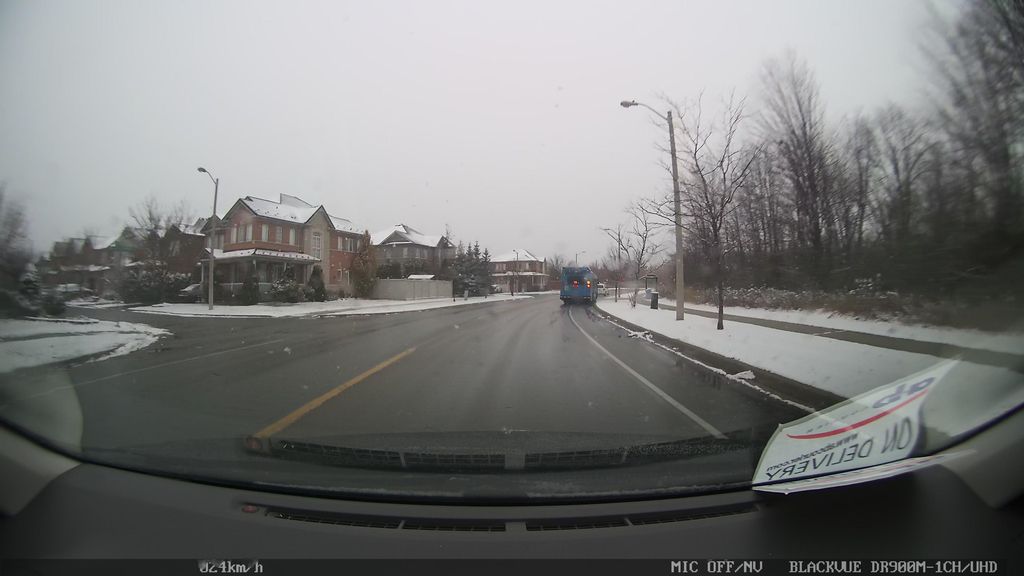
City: toronto